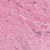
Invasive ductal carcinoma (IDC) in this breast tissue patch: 0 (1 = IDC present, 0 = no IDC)